Interaction volume radius: 5 \u00c5
Interaction volume height: 15 \u00c5
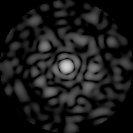
Disorder parameter: 0.8882